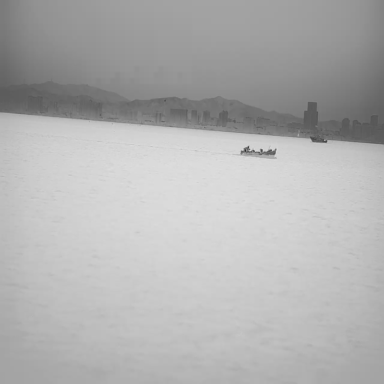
There are two bulk_carriers in the infrared image.